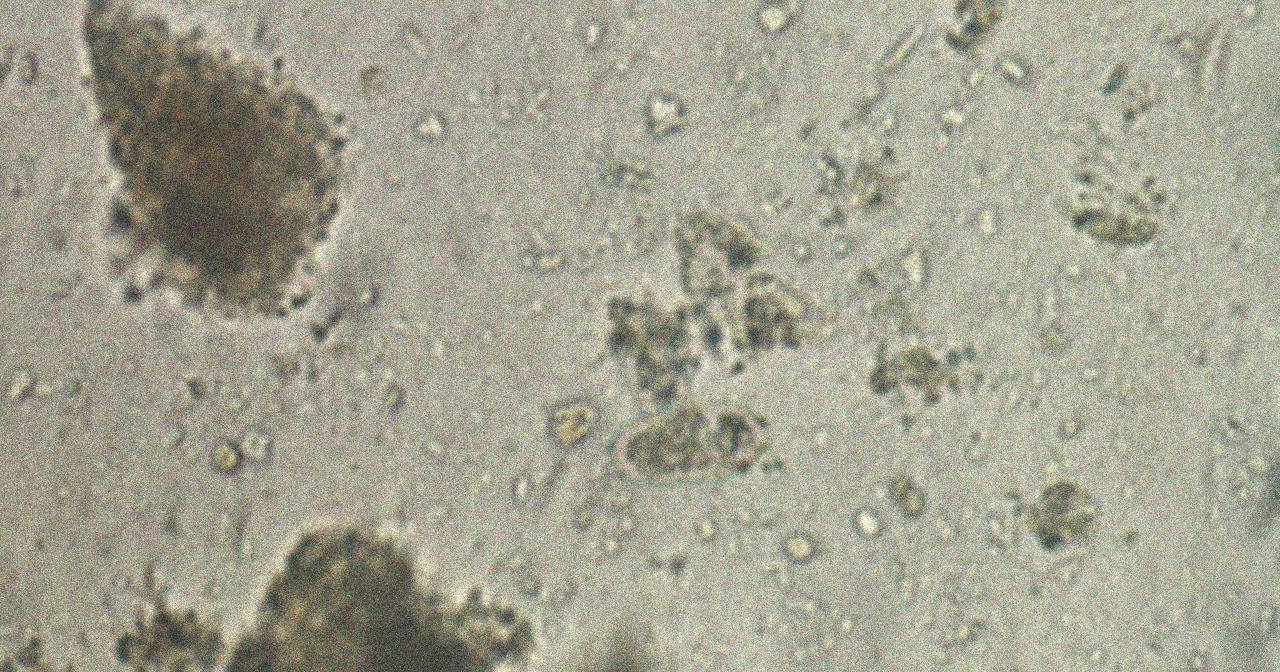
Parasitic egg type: Capillaria philippinensis